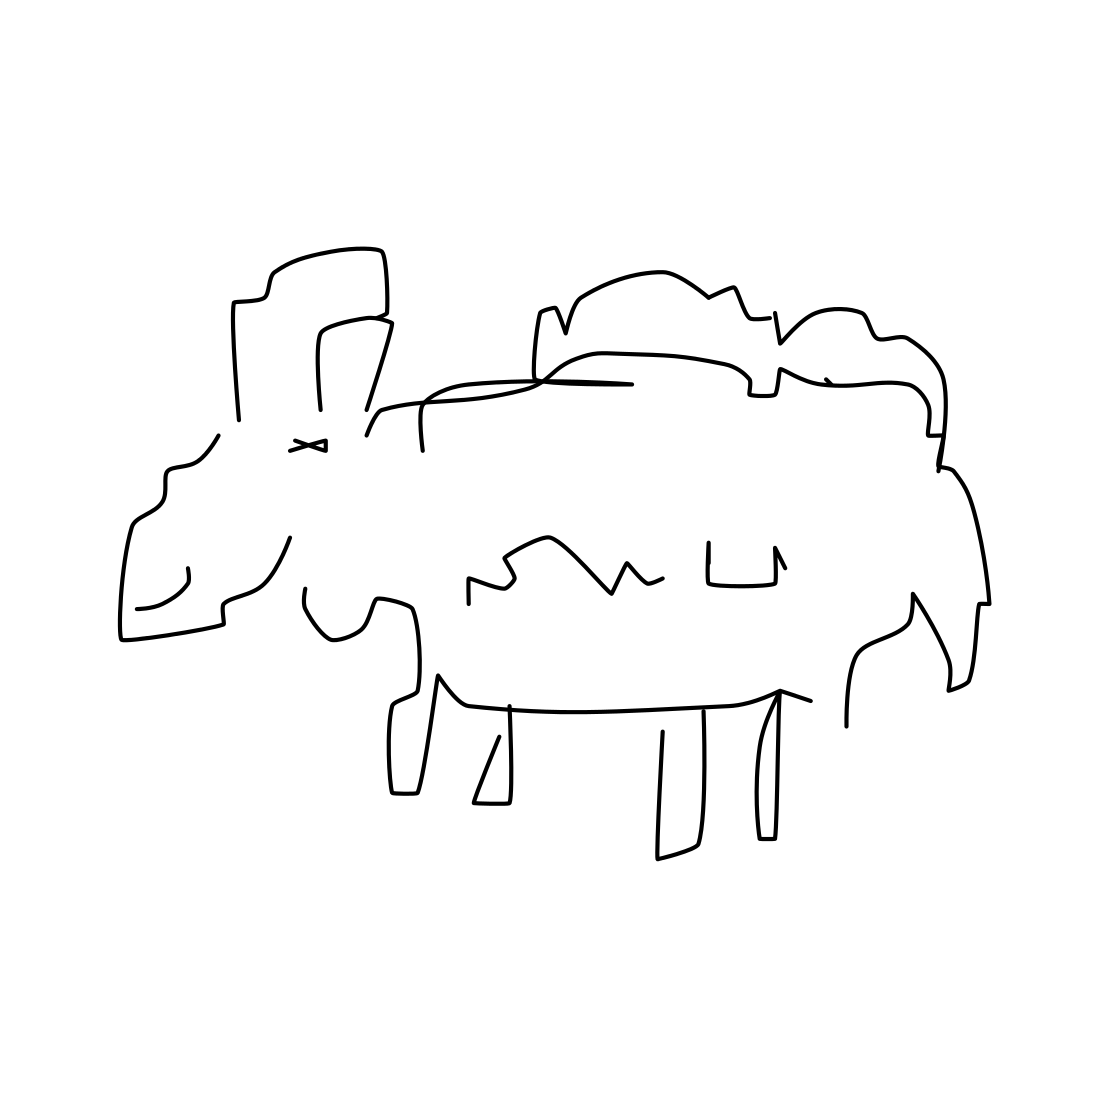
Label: sheep